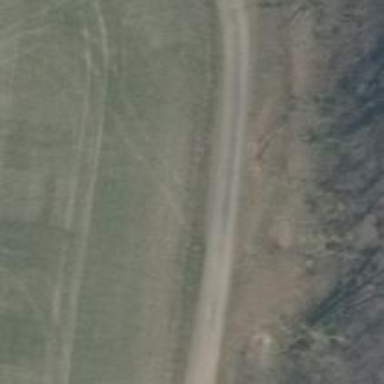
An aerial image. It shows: Service road with gravel surface of grade 3 tracktype.